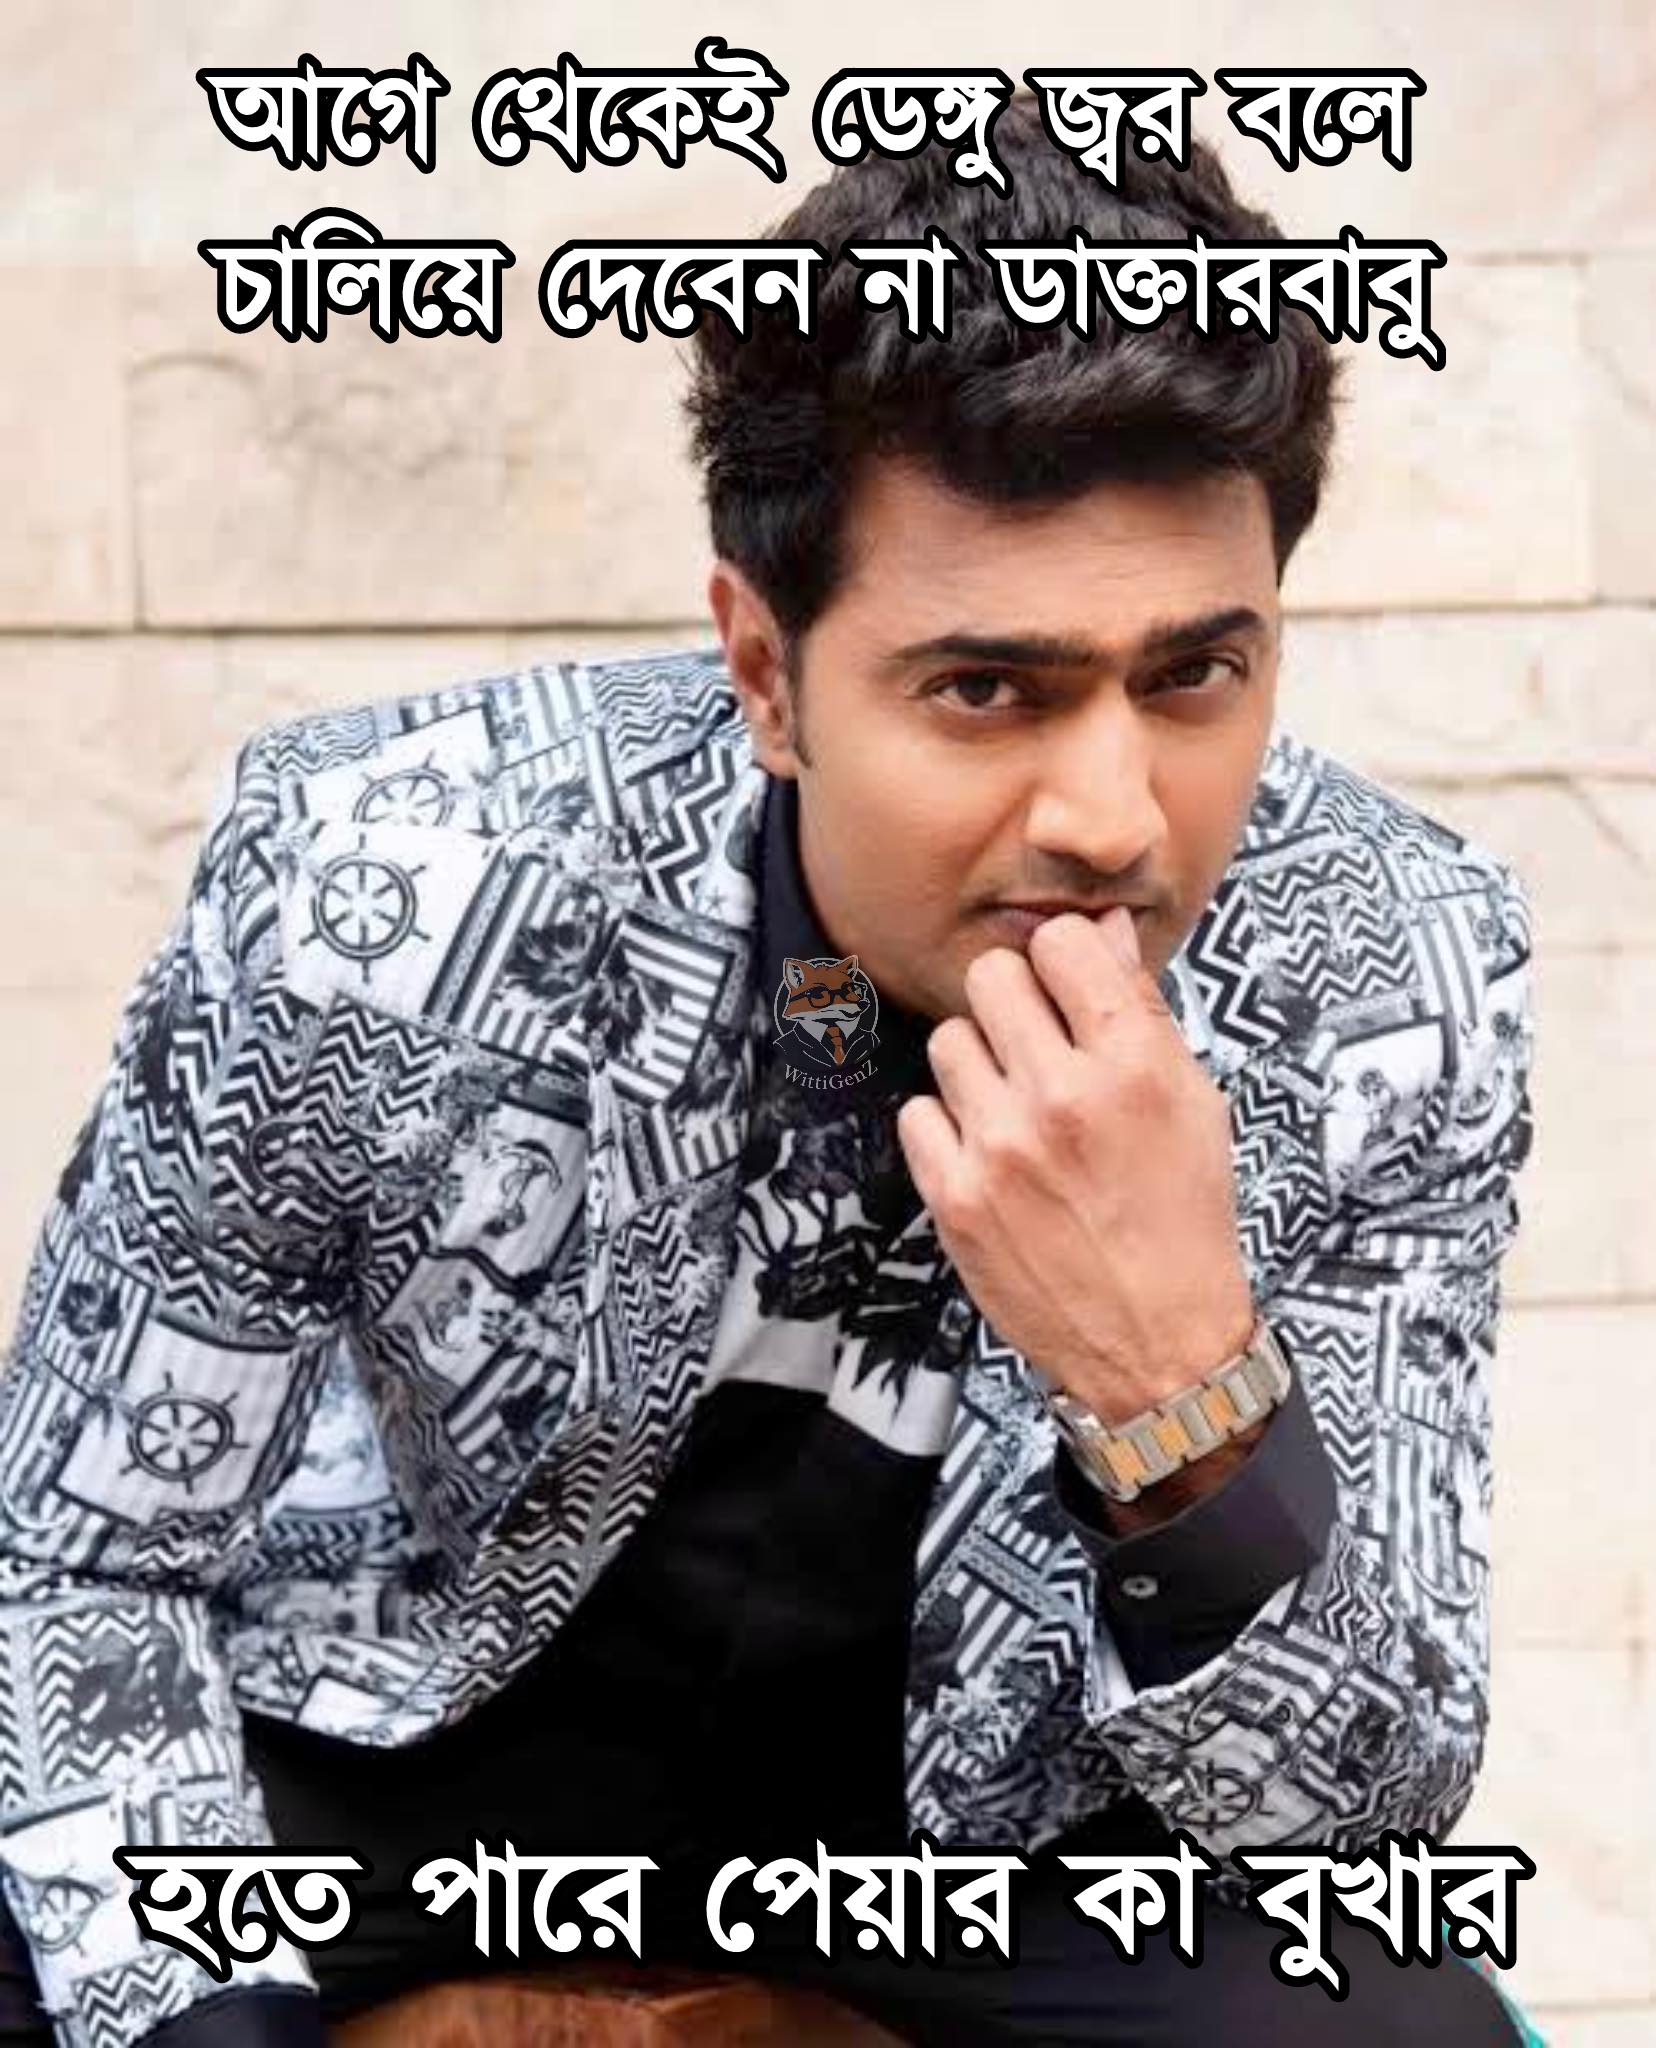
Text: আগে থেকেই ডেঙ্গু জ্বর বলে চালিয়ে দেবেন না ডাক্তারবাবু হতে পারে পেয়ার কা বুখার
Label: Non Hate